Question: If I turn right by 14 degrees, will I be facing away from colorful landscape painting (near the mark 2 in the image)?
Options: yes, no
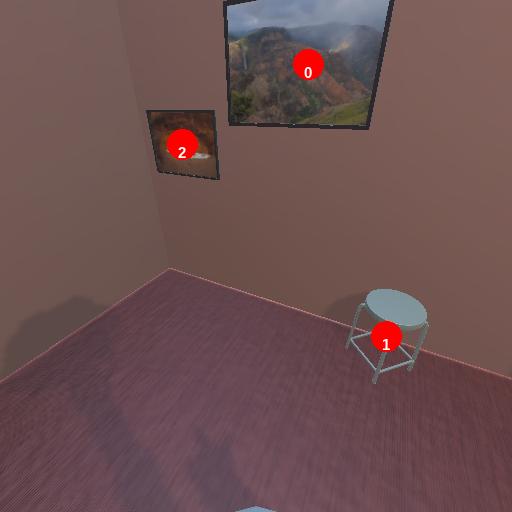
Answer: yes